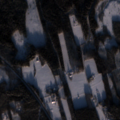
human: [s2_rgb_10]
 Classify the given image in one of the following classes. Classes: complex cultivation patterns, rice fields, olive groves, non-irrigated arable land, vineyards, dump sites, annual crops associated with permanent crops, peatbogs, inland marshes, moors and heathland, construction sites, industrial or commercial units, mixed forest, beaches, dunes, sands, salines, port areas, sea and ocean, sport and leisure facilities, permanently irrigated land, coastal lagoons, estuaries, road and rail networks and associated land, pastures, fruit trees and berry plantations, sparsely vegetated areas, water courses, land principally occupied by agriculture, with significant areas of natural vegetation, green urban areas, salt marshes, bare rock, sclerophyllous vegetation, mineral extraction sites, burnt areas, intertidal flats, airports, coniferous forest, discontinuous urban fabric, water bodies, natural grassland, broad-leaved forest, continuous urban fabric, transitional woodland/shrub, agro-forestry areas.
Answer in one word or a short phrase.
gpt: land principally occupied by agriculture, with significant areas of natural vegetation, coniferous forest, mixed forest, transitional woodland/shrub